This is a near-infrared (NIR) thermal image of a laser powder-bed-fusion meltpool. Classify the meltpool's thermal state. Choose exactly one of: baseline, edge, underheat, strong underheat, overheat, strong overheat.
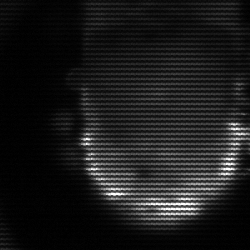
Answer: baseline